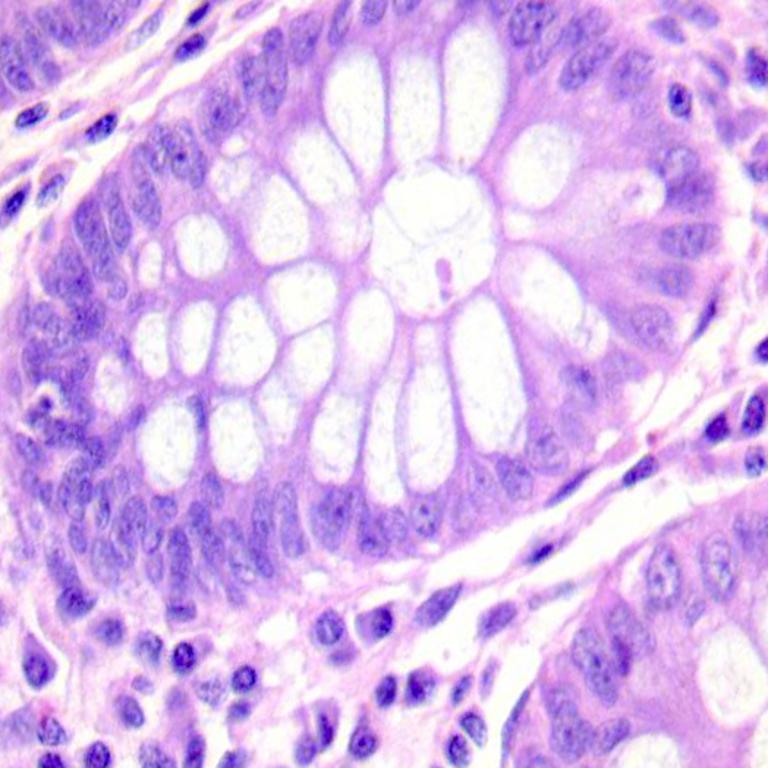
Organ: colon
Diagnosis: benign